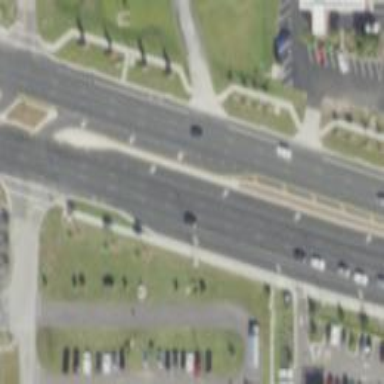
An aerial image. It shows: Asphalt road designated as trunk highway.